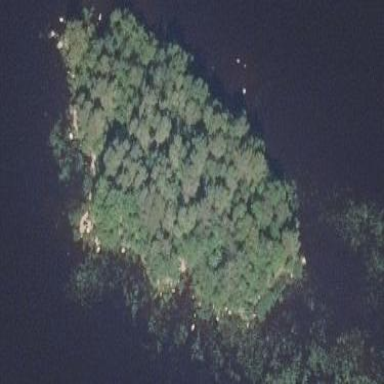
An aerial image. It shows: Islet surrounded by woodland.